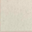
Piece: xx